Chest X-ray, AP view. Patient: 58 years old, sex F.
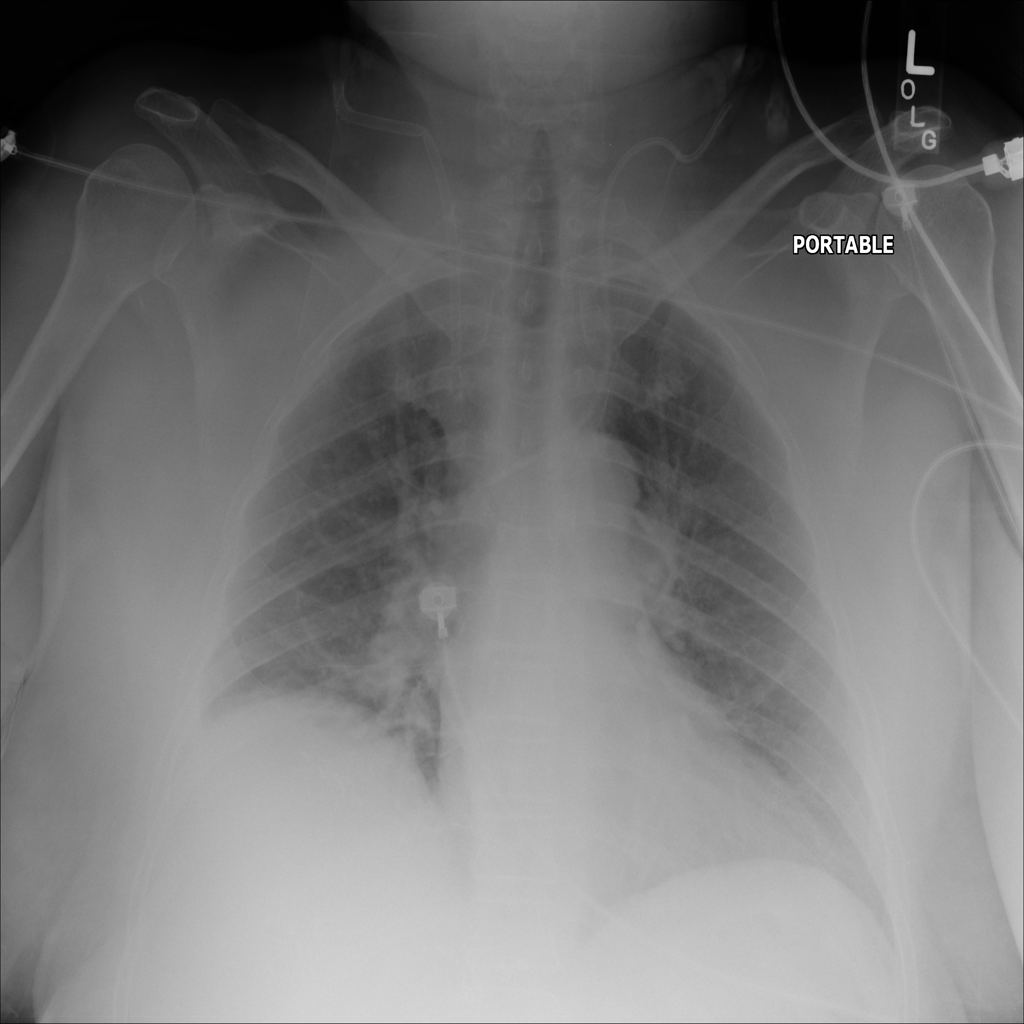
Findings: Atelectasis, Consolidation, Infiltration